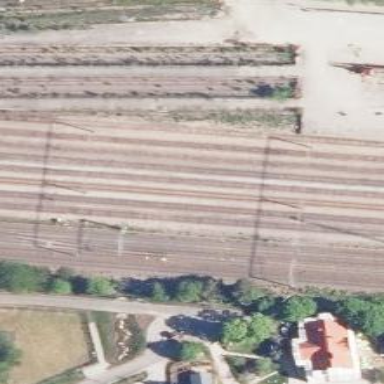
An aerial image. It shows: Railway signal.